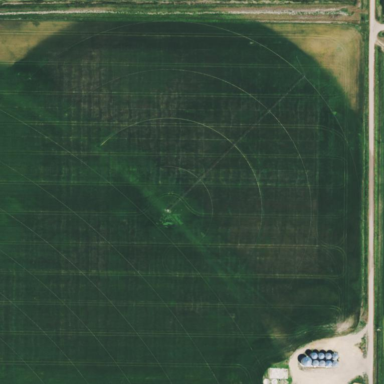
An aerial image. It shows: Farmland with pivot irrigation system.